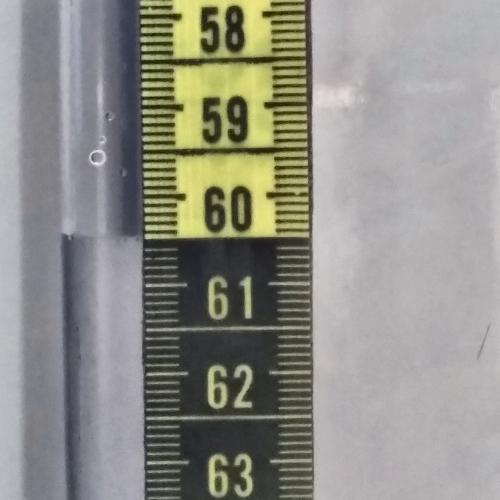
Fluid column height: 60.5 cm